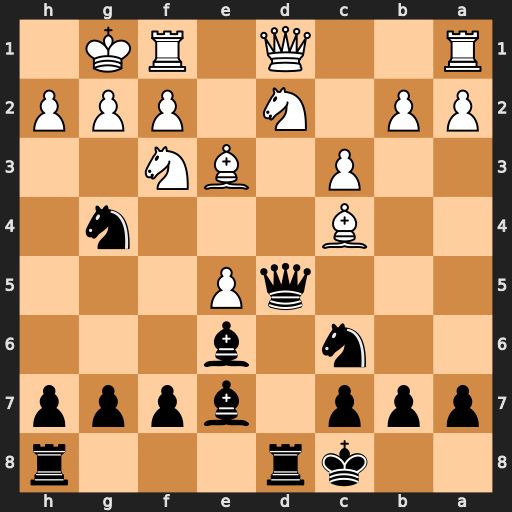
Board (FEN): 2kr3r/ppp1bppp/2n1b3/3qP3/2B3n1/2P1BN2/PP1N1PPP/R2Q1RK1
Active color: b
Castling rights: -
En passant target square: -
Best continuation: Qxc4 Nxc4 Rxd1 Rfxd1 Bxc4